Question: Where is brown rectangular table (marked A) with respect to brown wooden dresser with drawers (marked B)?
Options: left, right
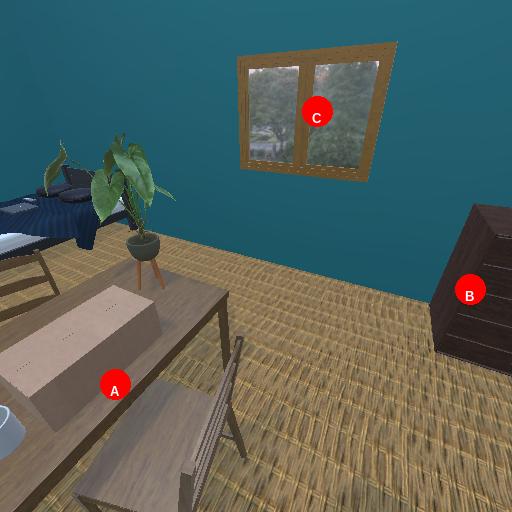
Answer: left